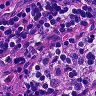
Metastatic tissue present: no